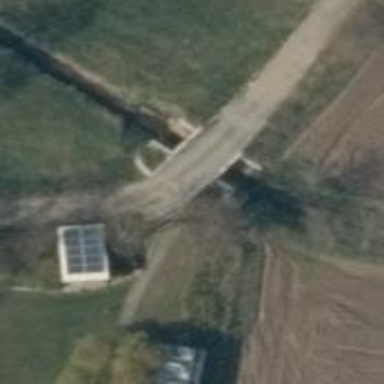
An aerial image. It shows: Asphalt track passing over bridge. The track is of grade 1 quality.